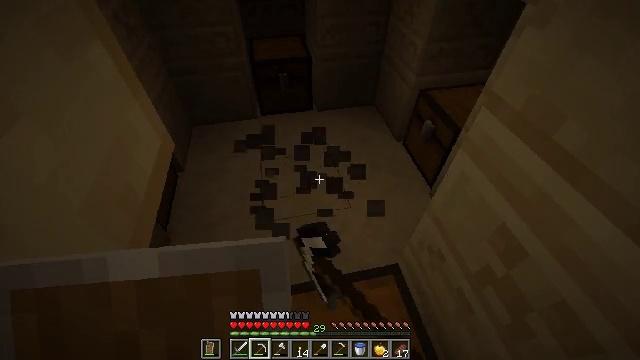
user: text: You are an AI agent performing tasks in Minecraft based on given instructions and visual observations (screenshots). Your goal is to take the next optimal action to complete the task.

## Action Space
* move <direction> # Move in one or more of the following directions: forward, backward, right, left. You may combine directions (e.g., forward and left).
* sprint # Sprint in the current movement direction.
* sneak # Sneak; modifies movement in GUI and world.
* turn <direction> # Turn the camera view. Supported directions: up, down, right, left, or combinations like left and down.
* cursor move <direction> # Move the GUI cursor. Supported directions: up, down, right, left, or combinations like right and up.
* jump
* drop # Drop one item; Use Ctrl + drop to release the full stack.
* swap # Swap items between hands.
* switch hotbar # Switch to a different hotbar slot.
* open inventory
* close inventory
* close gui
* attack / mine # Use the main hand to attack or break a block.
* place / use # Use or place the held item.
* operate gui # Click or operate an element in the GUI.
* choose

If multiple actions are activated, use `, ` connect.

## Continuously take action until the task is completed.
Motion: motion action
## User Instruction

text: Attack the stone pressure plate to remove it.
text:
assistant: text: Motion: no_op